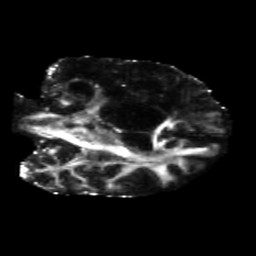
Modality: FA
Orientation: coronal
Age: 48
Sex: male
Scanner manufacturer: siemens
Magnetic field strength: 3 T
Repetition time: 5.25 s
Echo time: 0.08 s